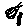
Label: zigzag